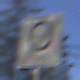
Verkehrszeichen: EndeUmweltzone
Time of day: MorningAfternoon
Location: Outdoor (Nature)
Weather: Clear
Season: Winter
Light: Natural